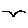
Label: bird